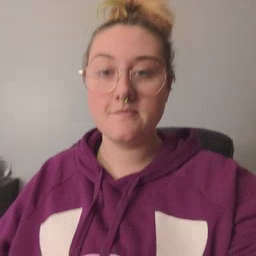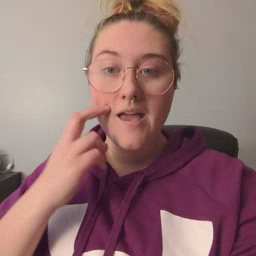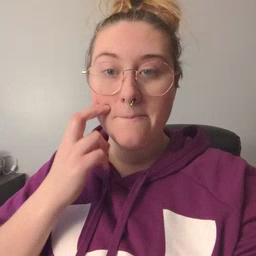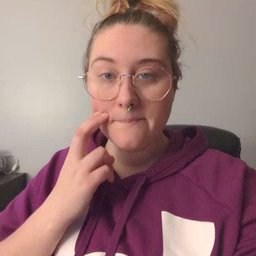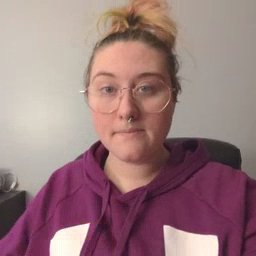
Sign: gum